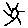
Label: sun